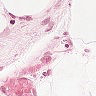
Metastatic tissue present: no